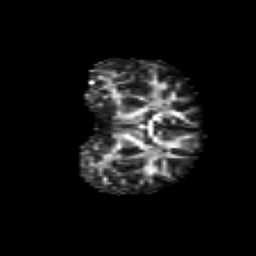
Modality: FA
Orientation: coronal
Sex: female
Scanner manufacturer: siemens
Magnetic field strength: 3 T
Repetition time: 5 s
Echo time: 0.071 s